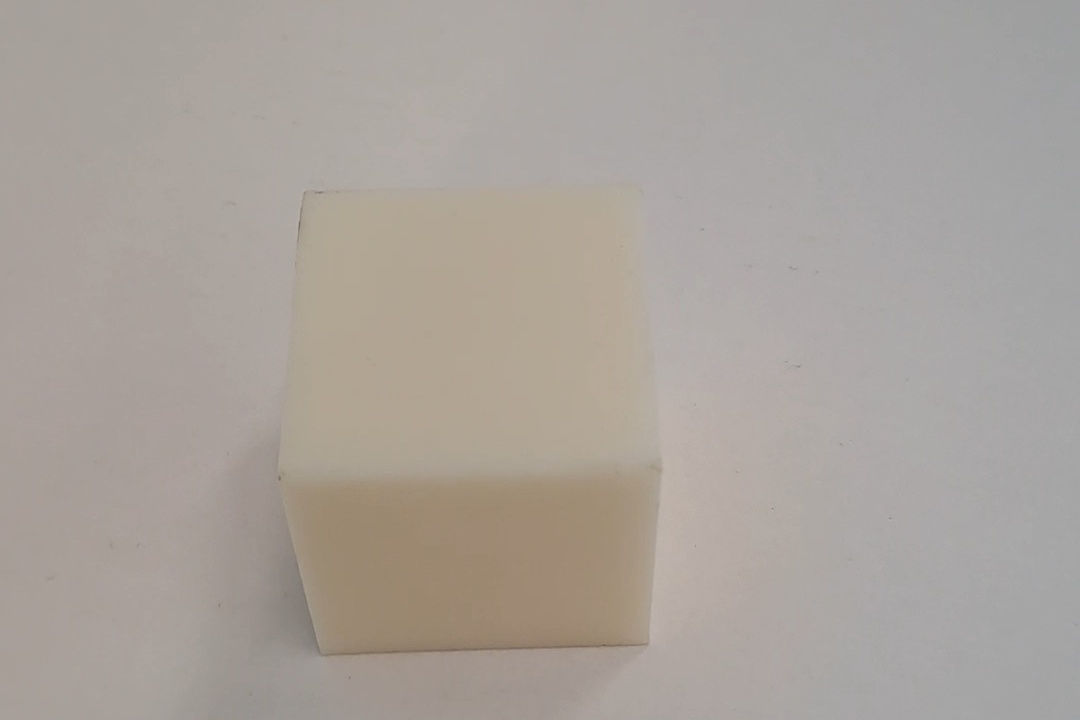
Label: Cuboid